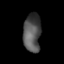
Tissue: lung
Cell type: Epithelial cells
Senescence score: 0.2245
Nuclear area (px): 653
Mean DAPI intensity: 82.678